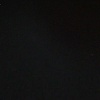
Label: space